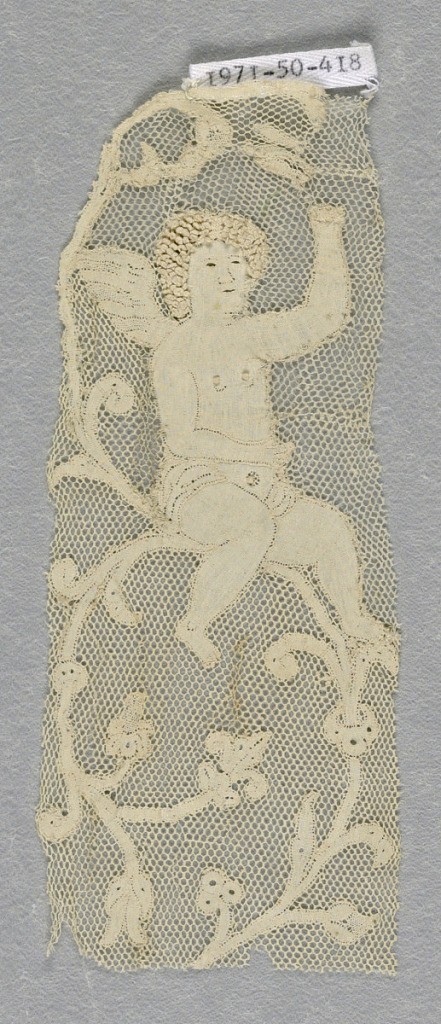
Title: Fragment
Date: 17th century
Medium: linen Technique: bobbin lace, discontinuous tape
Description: Cherub in a vine.